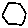
Label: hexagon